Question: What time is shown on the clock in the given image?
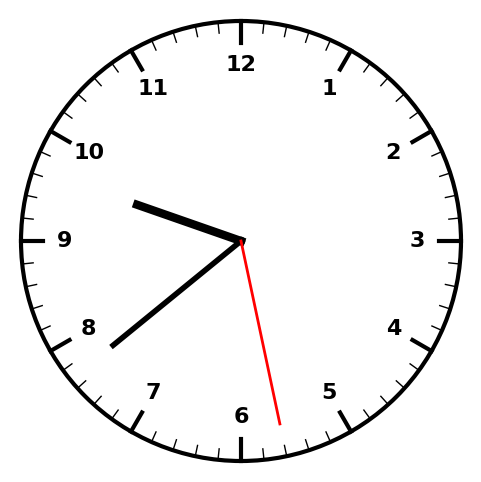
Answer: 09:38:28